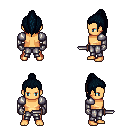
a pixel art fantasy rpg character, male body template, human, tanned skin, steel arm armor, metal pants, raven long topknot hairstyle, metal gloves, dagger, four views (front, back, left, right), 2x2 character sprite sheet, small pixel art, hard edges, no anti-aliasing